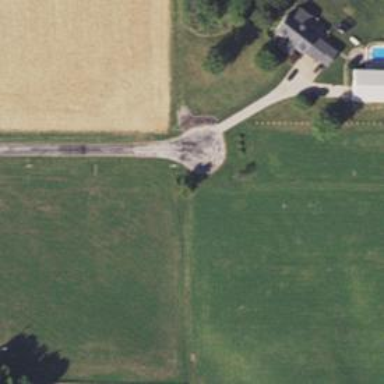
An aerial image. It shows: Turning circle on the road.